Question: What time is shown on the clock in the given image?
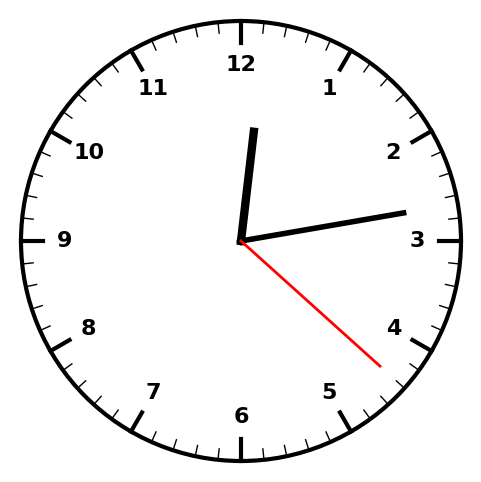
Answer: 12:13:22